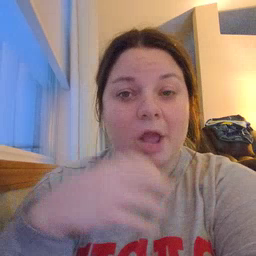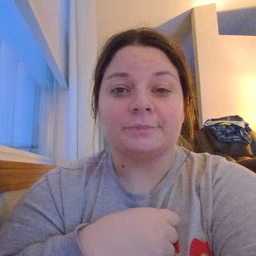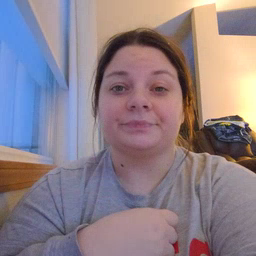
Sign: dryer